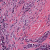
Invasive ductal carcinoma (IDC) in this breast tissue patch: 1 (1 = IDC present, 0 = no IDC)